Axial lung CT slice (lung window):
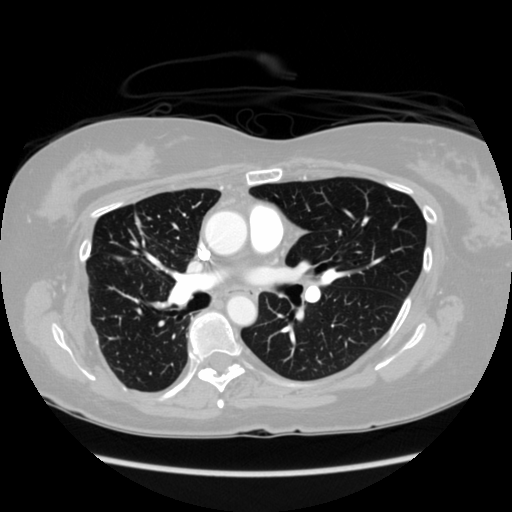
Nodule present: no